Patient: sex F, age 34
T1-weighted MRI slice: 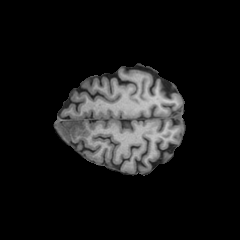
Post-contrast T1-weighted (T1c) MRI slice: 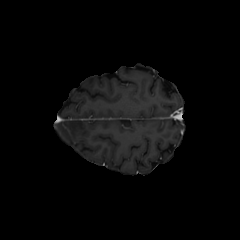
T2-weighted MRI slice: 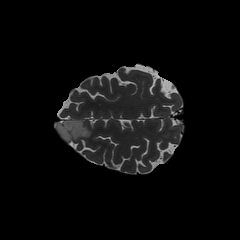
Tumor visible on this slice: yes
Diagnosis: Astrocytoma, IDH-mutant
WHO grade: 2